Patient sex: F
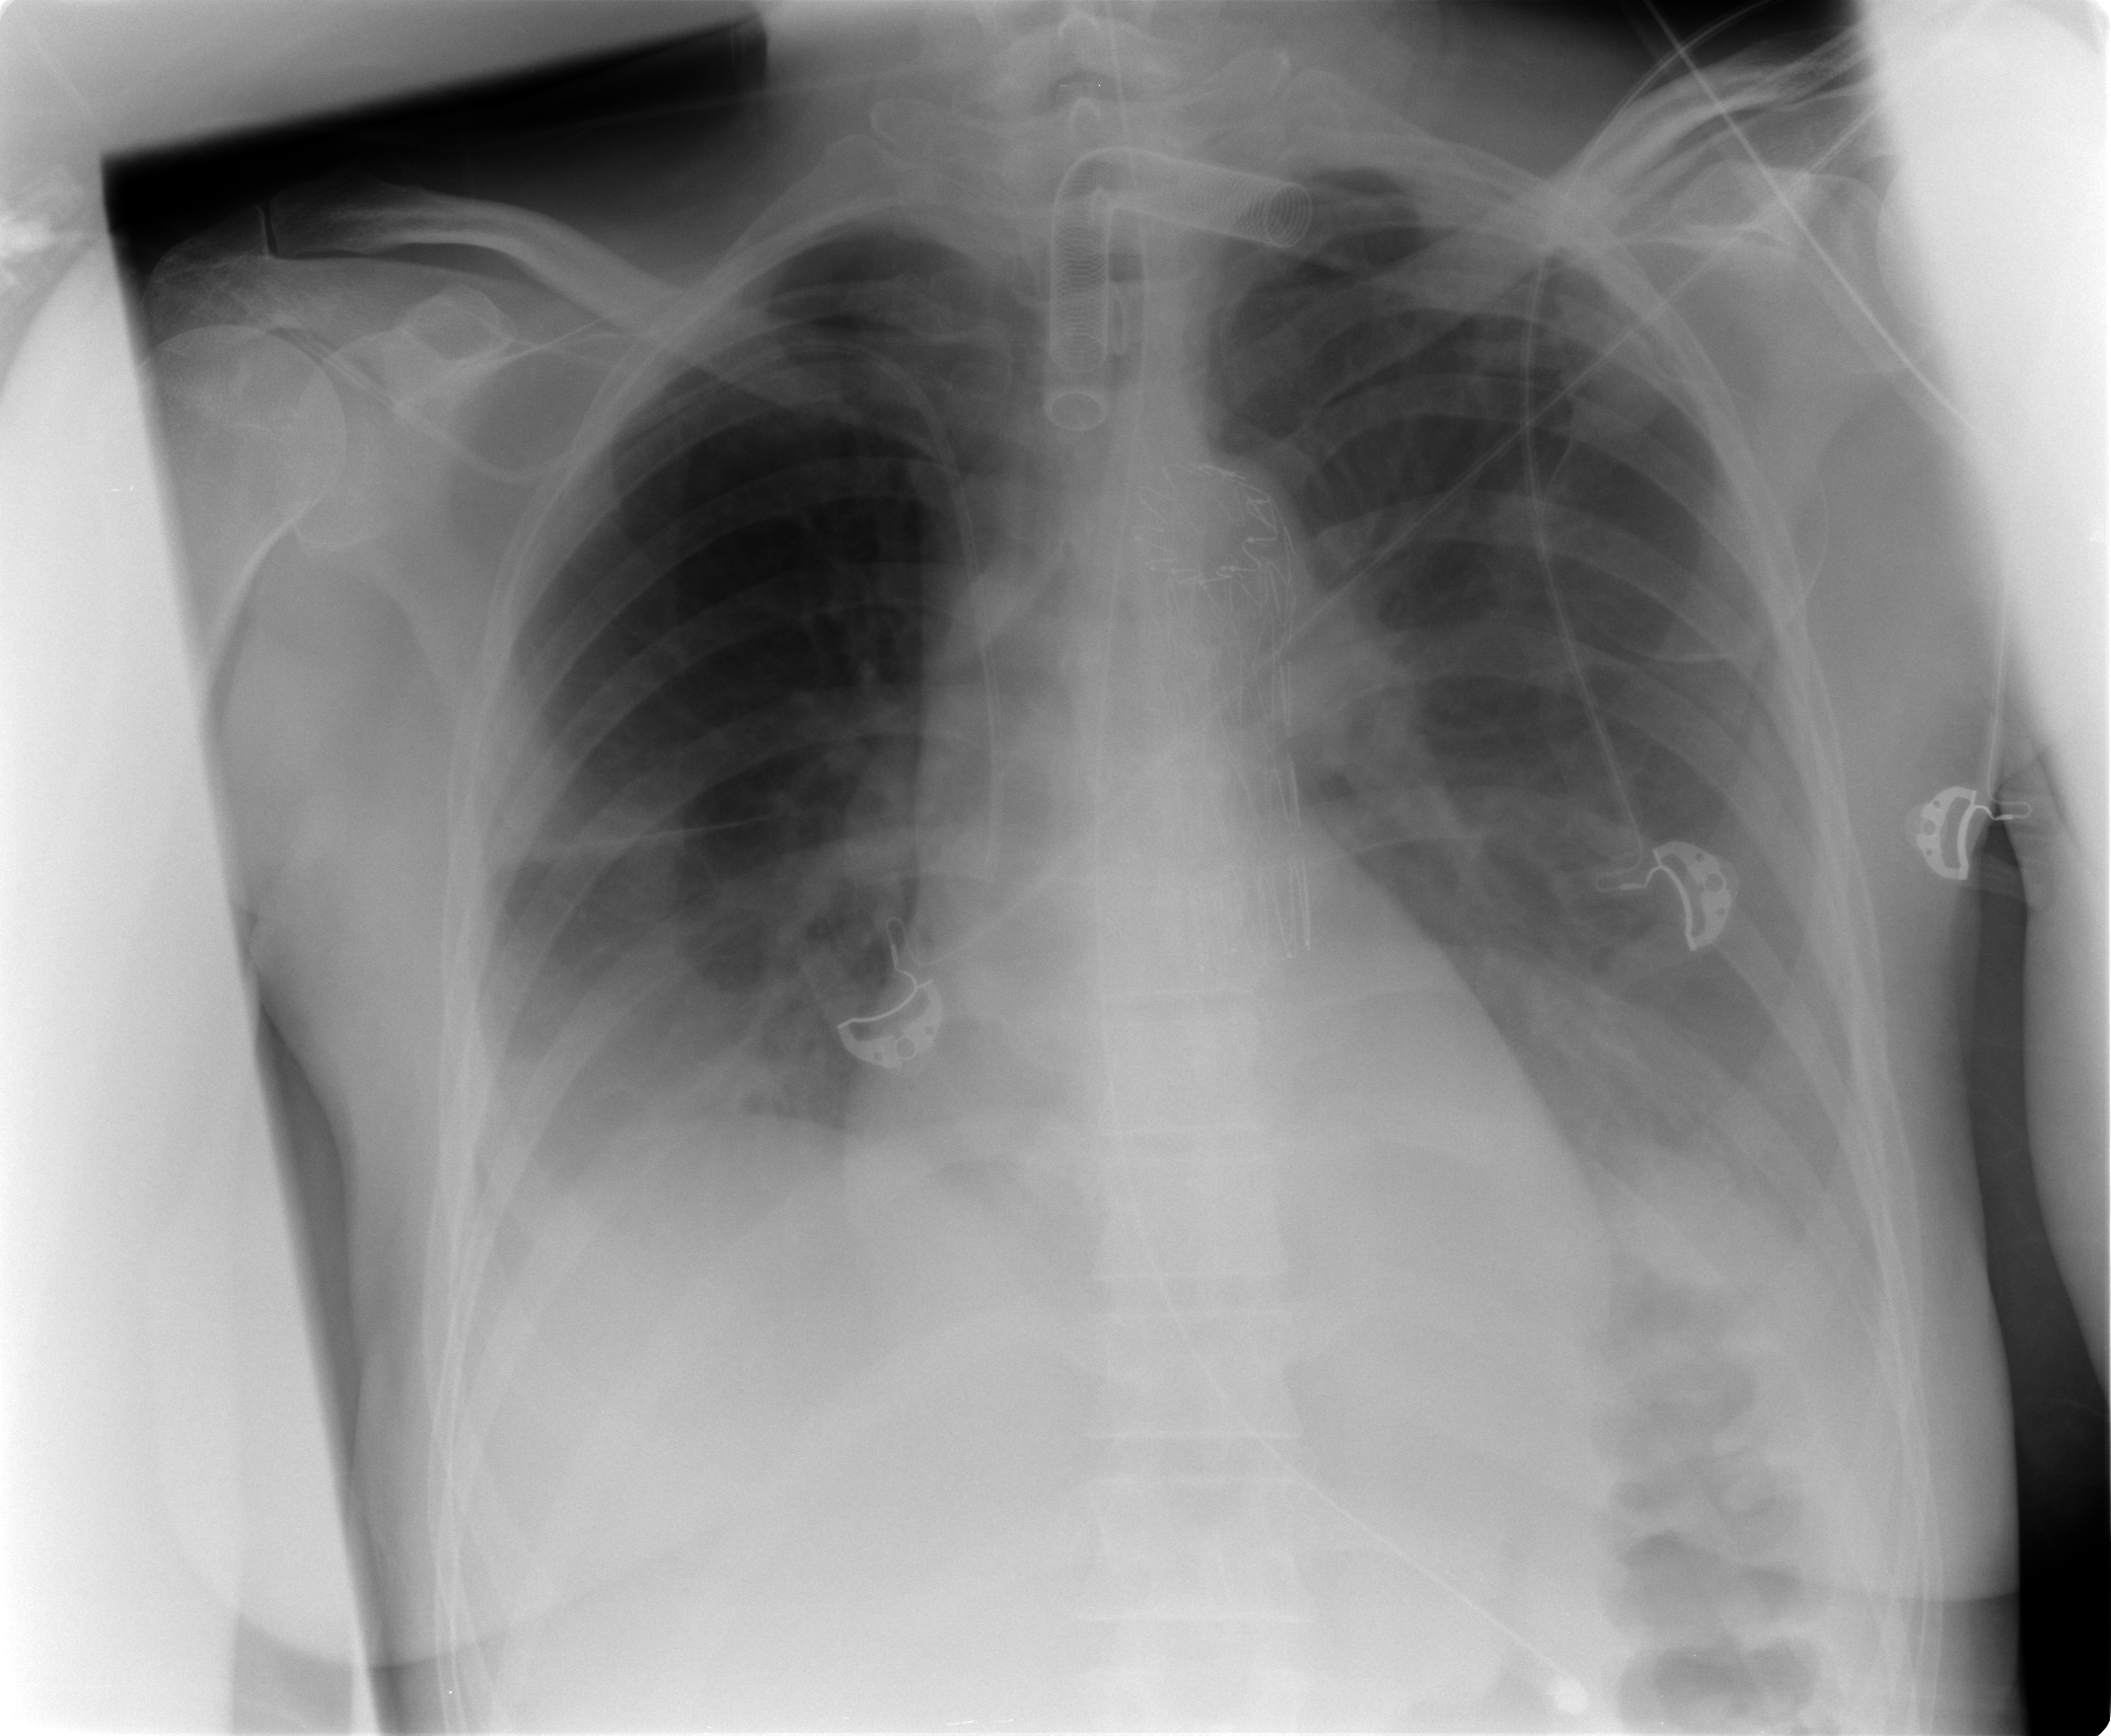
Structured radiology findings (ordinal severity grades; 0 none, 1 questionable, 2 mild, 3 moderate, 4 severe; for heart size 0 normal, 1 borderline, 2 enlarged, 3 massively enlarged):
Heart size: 1
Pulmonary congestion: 2
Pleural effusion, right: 2
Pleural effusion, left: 3
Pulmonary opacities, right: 0
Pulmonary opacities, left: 0
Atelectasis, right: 2
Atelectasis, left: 2